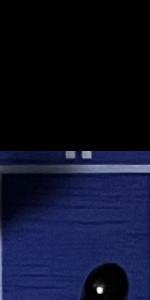
Label: Empty